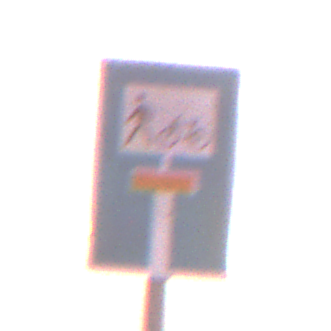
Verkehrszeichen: SackgasseRadverkehrFussgaengerDurchlaessig
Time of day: SunriseSunset
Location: Outdoor (Urban)
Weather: PartlyCloudy
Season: NotSpecified
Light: Natural